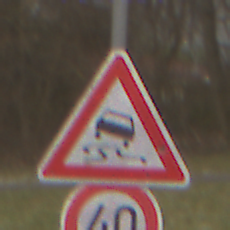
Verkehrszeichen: SchleuderOderRutschgefahr
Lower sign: Geschwindigkeit40
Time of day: Midday
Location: Outdoor (Nature)
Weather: Overcast
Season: NotSpecified
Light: Natural